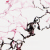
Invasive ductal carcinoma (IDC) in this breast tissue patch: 0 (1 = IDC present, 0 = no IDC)